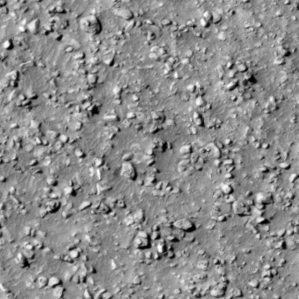
Label: non_frost